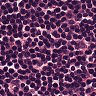
Metastatic tissue present: no